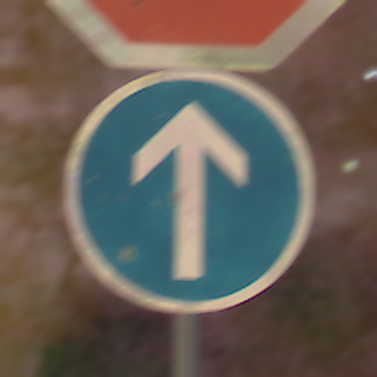
Verkehrszeichen: VorgeschriebeneFahrtrichtungGeradeaus
Zusatzzeichen oben: Stop
Umgebung: Outdoor, Nature
Tageszeit: Night
Wetter: Clear
Licht: Natural
Jahreszeit: NotSpecified
Kontrast: LowContrast